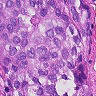
Metastatic tissue present: yes